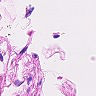
Metastatic tissue present: no